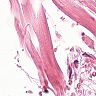
Metastatic tissue present: no